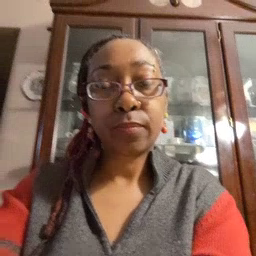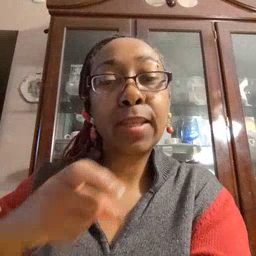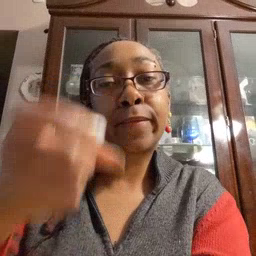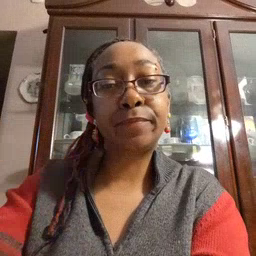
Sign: gift